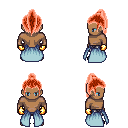
a pixel art fantasy rpg character, male body template, human, dark skin, overskirt, metal pants, red long topknot hairstyle, gold gloves, black slippers, four views (front, back, left, right), 2x2 character sprite sheet, small pixel art, hard edges, no anti-aliasing